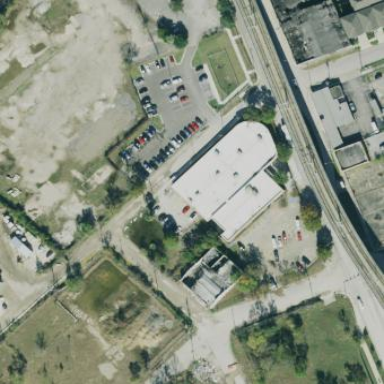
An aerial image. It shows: Clinic building offering healthcare services.